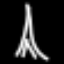
Label: The Eiffel Tower